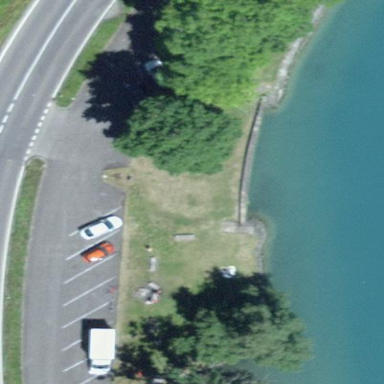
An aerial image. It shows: Parking area.